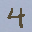
Label: 4